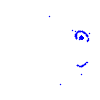
Particle: kaon